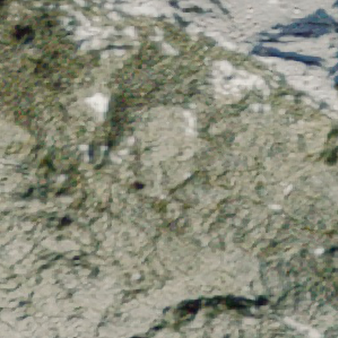
Label: other